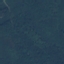
Label: Forest